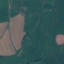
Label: Pasture